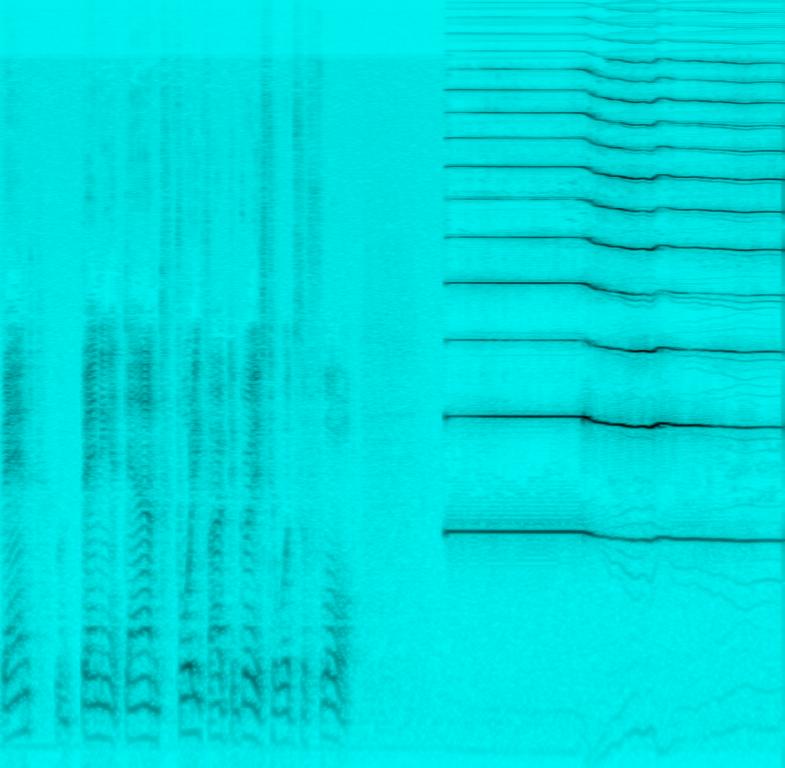
solo harmonic playing a single high note and bending it down a half step. This is followed by a male voice over.